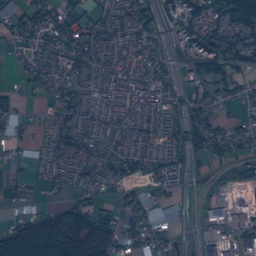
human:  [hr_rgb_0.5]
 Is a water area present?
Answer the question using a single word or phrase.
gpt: yes

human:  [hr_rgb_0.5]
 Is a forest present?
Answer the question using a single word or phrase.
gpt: yes

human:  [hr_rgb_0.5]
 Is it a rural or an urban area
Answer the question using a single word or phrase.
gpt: urban

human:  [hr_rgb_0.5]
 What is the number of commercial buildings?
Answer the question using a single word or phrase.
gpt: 83

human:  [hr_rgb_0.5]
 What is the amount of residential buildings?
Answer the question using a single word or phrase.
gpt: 8095

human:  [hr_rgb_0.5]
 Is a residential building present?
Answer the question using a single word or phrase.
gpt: yes

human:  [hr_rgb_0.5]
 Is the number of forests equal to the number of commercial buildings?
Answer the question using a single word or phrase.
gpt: no

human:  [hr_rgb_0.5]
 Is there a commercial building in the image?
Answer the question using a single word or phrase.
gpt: yes

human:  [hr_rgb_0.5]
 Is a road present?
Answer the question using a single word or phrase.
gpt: yes

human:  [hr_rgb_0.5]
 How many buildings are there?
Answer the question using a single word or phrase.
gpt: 8277

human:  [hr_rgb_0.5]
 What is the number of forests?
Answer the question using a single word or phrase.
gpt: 134

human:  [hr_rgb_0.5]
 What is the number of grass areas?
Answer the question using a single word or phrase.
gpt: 295

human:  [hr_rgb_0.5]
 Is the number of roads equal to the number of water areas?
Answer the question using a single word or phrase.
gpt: no

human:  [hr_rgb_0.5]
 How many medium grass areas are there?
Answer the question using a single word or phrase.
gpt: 93

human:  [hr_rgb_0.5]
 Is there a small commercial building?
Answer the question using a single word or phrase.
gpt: yes

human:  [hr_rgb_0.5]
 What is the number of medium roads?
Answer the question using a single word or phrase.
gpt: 0

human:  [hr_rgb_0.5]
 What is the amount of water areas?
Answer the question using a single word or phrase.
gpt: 46

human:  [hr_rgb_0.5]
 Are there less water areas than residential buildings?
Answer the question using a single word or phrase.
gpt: yes

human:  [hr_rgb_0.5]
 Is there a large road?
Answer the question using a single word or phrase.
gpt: no

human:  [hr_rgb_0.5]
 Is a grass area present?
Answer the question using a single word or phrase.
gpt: yes

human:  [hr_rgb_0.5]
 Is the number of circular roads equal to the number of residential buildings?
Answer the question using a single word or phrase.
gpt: no

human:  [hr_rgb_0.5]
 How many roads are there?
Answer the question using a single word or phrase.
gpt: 1159

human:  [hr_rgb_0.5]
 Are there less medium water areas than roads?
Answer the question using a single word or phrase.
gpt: yes

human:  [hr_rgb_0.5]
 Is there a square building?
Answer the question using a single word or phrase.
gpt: yes

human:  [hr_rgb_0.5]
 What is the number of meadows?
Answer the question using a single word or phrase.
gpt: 48

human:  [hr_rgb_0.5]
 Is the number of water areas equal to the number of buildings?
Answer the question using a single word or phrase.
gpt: no

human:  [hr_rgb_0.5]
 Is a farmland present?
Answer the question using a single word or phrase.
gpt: yes

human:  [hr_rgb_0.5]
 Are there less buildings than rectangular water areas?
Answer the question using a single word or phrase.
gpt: no

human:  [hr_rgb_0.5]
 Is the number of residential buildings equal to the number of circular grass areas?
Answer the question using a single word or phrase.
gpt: no

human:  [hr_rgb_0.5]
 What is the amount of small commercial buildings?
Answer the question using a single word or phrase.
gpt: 76

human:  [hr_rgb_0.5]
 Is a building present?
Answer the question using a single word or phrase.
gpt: yes

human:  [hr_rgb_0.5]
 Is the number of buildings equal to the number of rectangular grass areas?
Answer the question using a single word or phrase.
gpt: no

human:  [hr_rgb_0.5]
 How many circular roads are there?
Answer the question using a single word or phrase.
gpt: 0

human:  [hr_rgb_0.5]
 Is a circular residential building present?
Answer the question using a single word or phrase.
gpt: yes

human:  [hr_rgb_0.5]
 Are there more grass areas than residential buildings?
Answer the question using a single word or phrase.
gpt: no

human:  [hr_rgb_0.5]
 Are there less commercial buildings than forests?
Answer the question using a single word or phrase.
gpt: yes

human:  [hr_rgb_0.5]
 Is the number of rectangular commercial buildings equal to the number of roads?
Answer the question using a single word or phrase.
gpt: no

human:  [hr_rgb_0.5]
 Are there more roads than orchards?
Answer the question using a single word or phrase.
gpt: yes

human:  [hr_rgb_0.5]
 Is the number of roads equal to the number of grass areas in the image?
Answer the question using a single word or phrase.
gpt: no

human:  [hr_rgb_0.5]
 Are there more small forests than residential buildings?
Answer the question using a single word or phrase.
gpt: no

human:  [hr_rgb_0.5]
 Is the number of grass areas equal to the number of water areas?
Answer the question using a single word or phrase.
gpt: no

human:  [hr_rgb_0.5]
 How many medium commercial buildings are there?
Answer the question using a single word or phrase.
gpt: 3

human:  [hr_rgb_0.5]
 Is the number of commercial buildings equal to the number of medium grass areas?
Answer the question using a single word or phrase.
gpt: no

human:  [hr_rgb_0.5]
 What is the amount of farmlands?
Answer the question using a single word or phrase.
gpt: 60

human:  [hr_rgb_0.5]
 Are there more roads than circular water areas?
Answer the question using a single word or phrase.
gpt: yes

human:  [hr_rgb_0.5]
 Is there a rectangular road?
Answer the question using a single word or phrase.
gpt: no

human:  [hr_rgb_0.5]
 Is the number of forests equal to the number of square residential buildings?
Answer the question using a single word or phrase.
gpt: no

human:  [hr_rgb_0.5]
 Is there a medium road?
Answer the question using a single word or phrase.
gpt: no

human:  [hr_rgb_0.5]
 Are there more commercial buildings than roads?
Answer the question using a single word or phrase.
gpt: no

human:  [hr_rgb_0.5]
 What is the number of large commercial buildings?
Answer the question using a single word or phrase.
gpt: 713

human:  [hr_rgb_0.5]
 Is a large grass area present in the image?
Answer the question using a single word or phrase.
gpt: yes

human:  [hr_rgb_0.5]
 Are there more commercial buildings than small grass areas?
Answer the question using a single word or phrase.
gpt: no

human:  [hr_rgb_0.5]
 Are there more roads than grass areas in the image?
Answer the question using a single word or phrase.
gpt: yes

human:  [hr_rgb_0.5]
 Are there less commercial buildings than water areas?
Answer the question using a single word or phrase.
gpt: no

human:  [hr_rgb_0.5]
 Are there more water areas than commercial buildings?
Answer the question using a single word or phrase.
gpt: no

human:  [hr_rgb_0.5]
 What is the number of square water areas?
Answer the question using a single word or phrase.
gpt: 1

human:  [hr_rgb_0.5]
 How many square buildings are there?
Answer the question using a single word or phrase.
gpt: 2

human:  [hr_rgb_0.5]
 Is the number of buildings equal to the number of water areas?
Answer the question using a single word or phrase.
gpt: no

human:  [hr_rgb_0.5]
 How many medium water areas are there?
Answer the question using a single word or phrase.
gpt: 13

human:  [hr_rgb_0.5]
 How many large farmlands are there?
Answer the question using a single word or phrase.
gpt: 54

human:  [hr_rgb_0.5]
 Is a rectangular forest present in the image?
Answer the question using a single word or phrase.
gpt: yes

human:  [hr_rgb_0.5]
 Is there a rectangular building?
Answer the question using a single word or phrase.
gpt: yes

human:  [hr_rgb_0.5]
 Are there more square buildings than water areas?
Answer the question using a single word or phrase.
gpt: no

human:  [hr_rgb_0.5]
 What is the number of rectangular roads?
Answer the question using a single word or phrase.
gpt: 0